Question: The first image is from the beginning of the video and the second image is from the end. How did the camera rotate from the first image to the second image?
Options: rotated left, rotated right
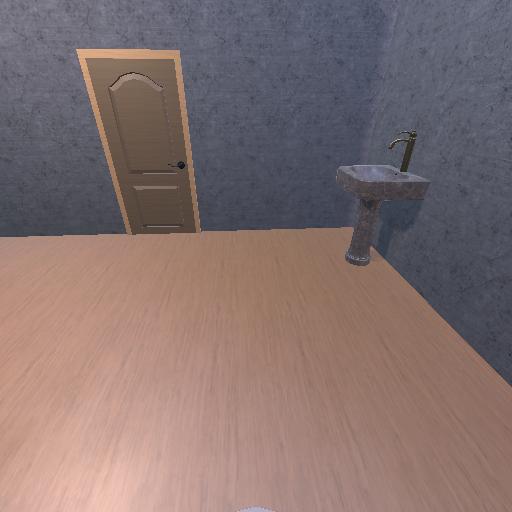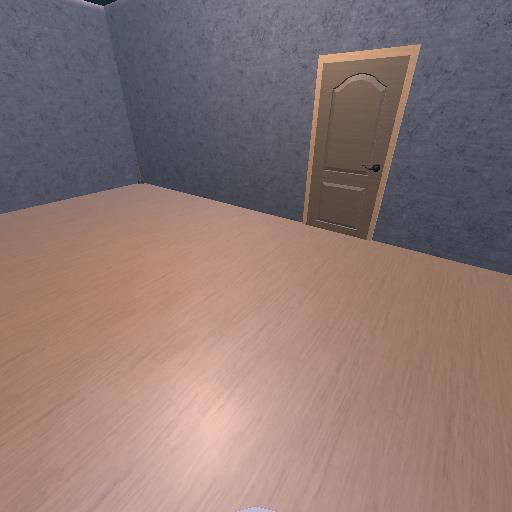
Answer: rotated left